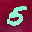
Label: 5